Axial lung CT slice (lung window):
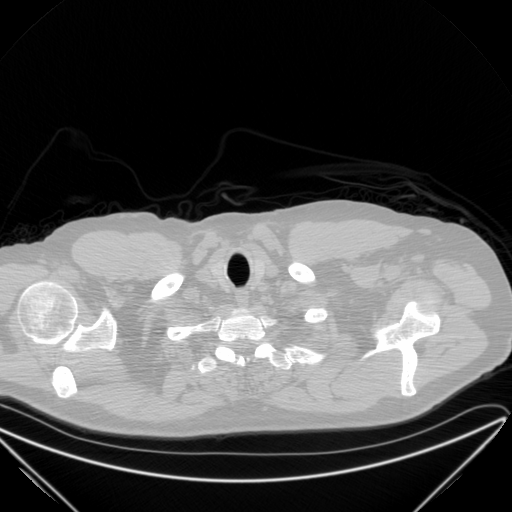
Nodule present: no